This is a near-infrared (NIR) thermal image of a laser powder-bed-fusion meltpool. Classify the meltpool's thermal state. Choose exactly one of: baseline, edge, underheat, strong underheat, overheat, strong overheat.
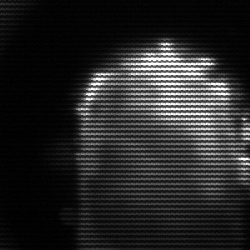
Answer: baseline